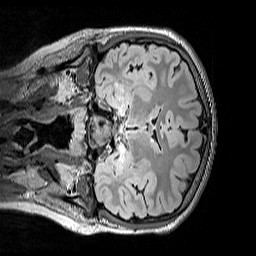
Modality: FLAIR
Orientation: coronal
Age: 10
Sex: female
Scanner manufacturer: siemens
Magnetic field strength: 3 T
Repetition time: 5 s
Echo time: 0.388 s